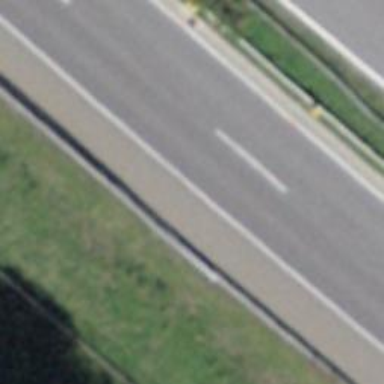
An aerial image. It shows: Asphalt motorway.